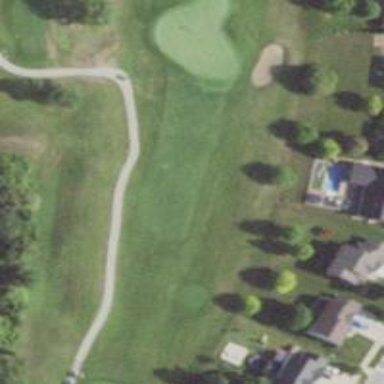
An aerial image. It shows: Golf hole.